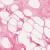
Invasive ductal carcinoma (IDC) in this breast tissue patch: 0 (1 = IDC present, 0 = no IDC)